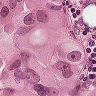
Metastatic tissue present: yes